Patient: sex F, age 26
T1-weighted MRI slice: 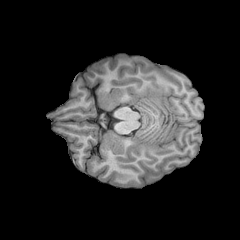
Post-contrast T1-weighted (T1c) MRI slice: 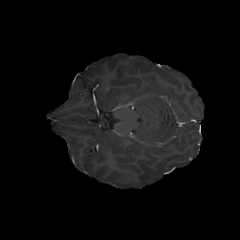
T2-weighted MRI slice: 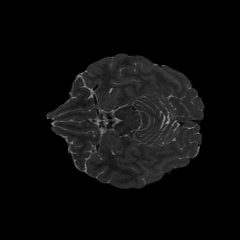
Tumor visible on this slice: no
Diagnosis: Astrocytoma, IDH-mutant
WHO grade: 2